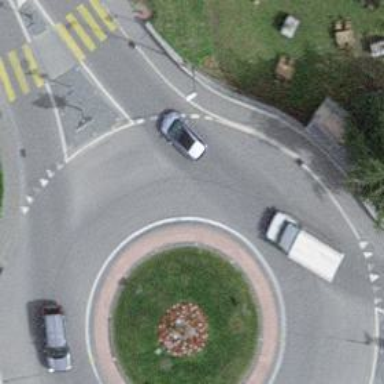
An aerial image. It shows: Tertiary road with asphalt surface leading to roundabout junction.